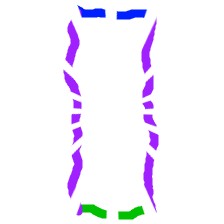
Shape: rectangle